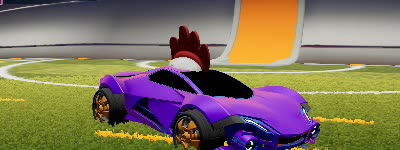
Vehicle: werewolf